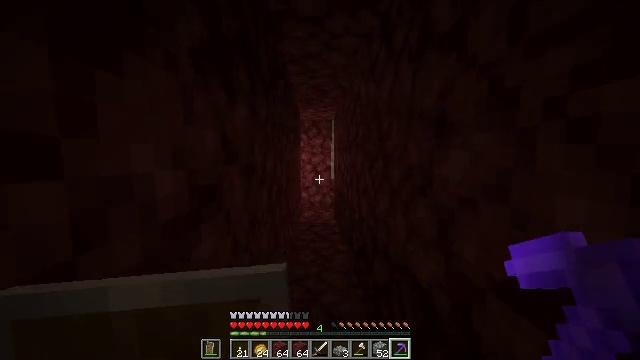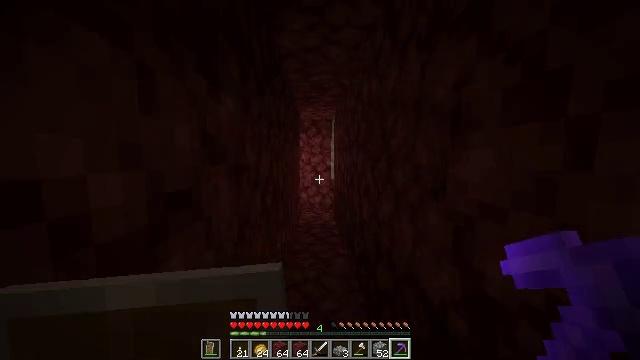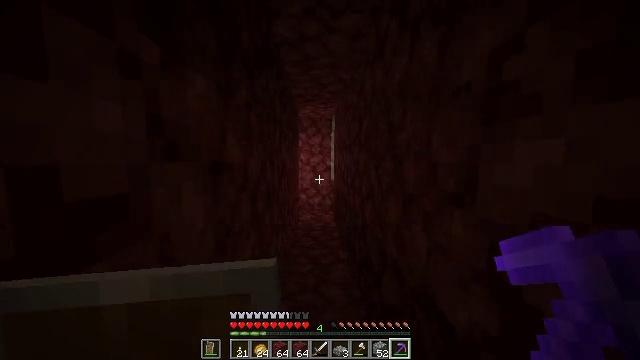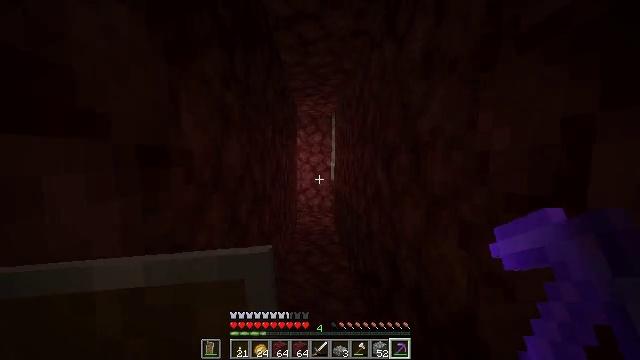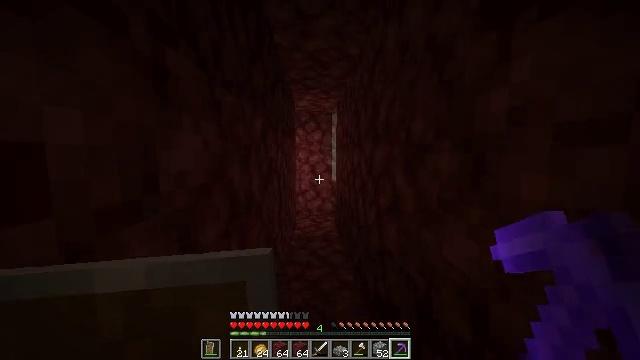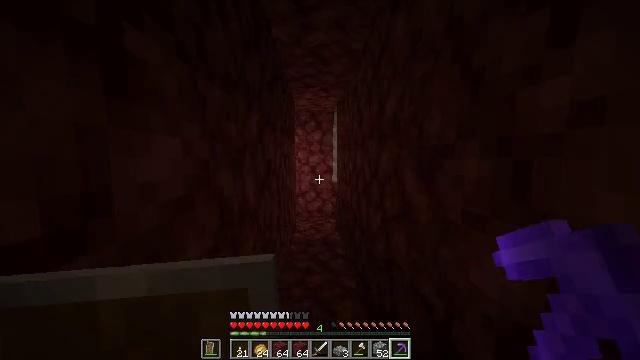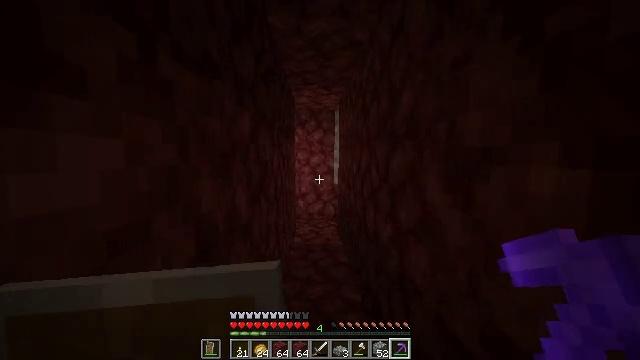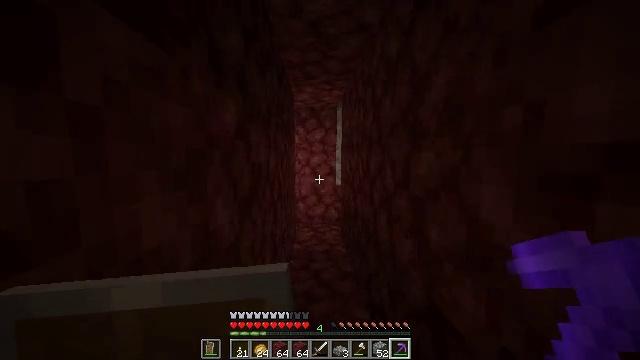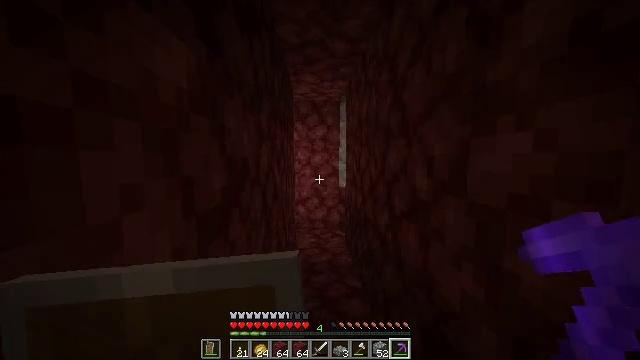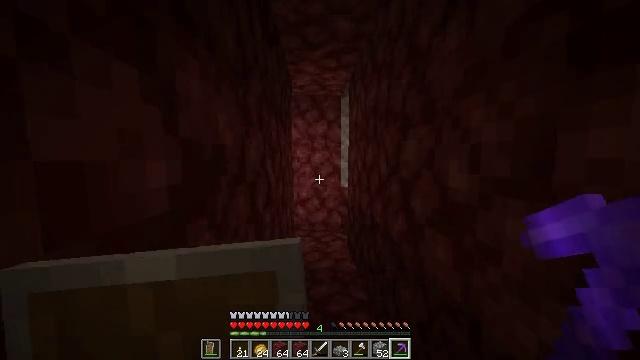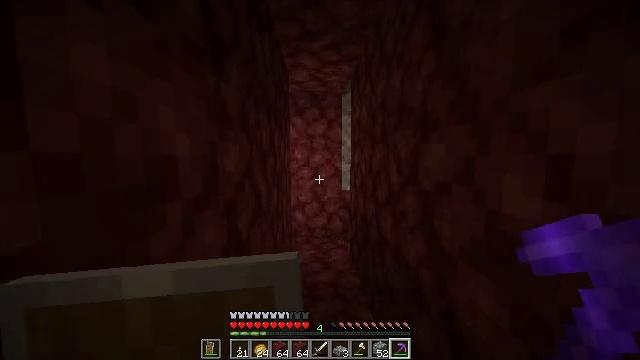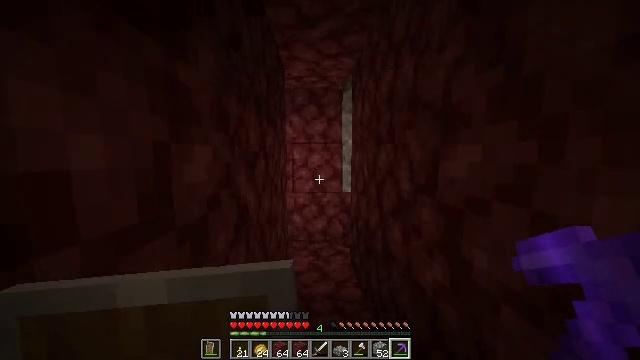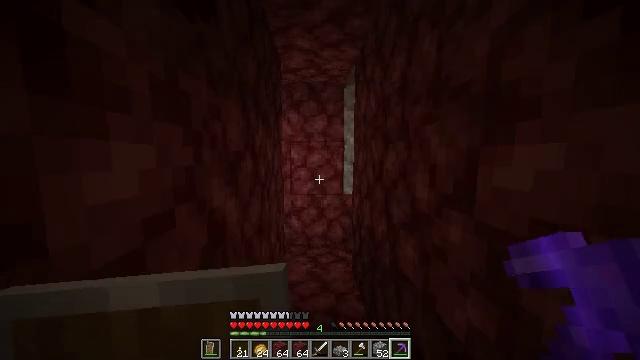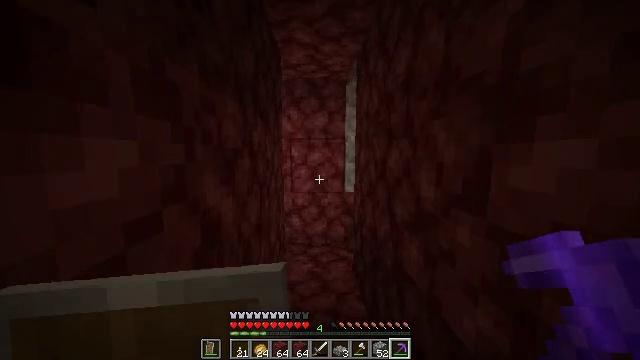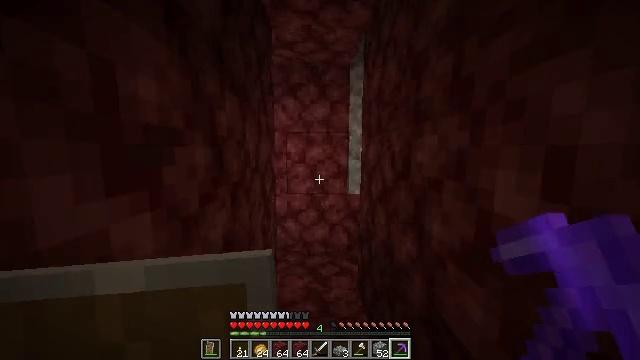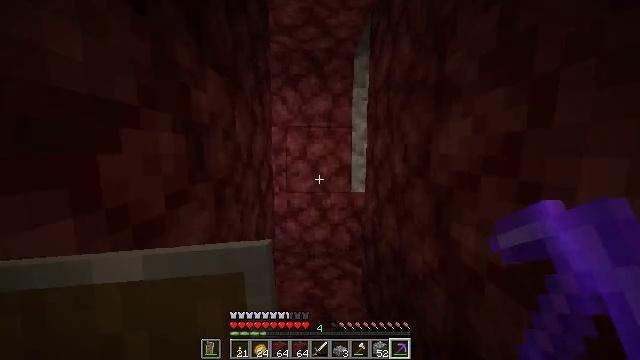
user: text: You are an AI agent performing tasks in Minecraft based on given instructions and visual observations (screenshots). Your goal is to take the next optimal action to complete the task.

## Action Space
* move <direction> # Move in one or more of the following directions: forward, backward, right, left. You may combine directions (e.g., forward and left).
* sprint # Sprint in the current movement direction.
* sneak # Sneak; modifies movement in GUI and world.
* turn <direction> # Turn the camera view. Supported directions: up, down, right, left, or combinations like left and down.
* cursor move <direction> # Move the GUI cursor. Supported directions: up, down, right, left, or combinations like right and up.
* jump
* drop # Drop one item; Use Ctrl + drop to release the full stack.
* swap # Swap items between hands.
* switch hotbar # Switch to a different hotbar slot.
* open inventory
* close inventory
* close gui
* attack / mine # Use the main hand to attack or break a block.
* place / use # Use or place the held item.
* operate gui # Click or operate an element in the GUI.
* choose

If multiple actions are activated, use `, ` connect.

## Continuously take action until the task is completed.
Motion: motion action
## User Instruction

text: craft item air
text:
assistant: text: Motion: move forward
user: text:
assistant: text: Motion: move forward
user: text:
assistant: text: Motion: move forward
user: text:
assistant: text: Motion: move forward
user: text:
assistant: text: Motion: move forward
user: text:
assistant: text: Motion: move forward
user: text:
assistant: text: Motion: move forward
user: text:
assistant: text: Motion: move forward
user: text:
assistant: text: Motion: move forward
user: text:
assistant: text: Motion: move forward
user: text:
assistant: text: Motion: move forward
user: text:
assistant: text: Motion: move forward
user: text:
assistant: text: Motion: move forward
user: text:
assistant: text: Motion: move forward
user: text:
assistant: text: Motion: move forward
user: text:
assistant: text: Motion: move forward
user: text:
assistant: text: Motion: move forward
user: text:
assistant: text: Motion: move forward
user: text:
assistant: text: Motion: move forward, turn left
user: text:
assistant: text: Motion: move forward, turn left
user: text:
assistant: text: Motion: move forward, turn left
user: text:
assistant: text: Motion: move forward, turn left
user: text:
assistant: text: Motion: move forward, turn left
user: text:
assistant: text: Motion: move forward, turn left
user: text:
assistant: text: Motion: move forward, turn left and down
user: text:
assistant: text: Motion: move forward, turn left
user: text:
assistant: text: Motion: move forward, turn left and up
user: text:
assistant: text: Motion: move forward and move left, turn left
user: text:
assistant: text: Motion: move forward and move left, turn left
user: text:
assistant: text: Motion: move forward and move left